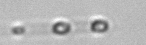
Label: Skeletonema